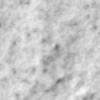
Label: no_change